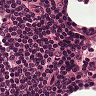
Metastatic tissue present: no